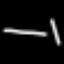
Label: line